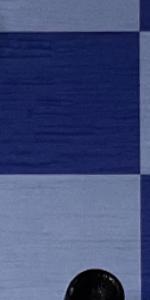
Label: Empty